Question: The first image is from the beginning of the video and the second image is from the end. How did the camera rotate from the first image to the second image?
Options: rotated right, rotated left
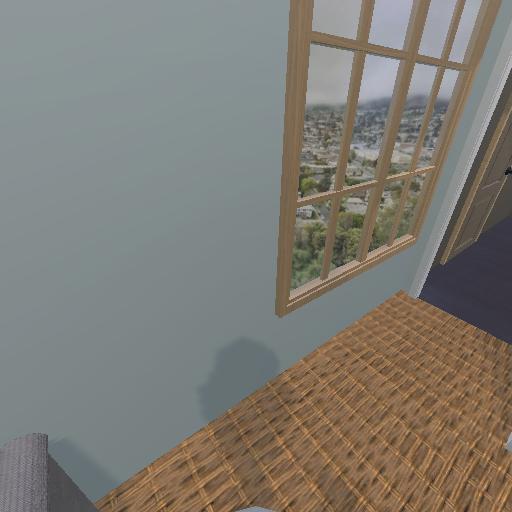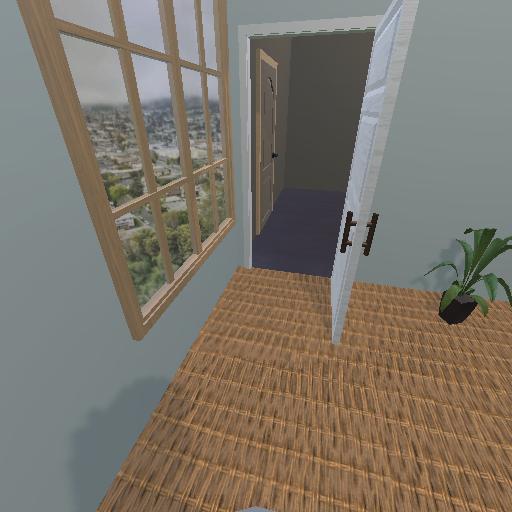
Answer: rotated right